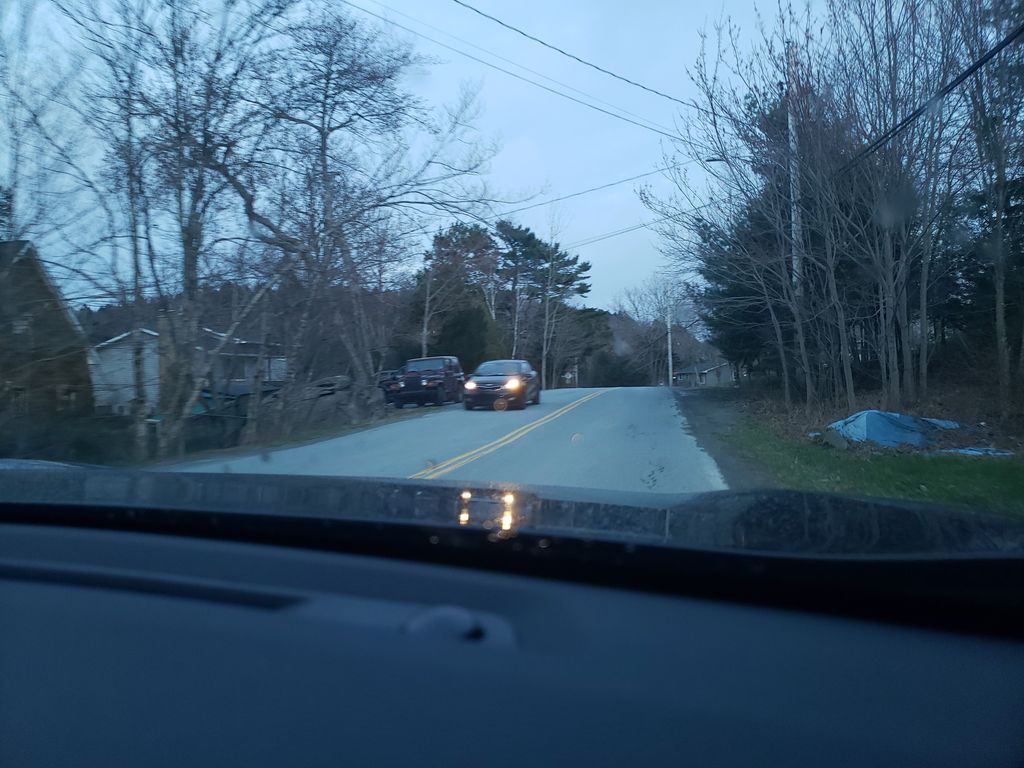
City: halifax